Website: lowes
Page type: payment
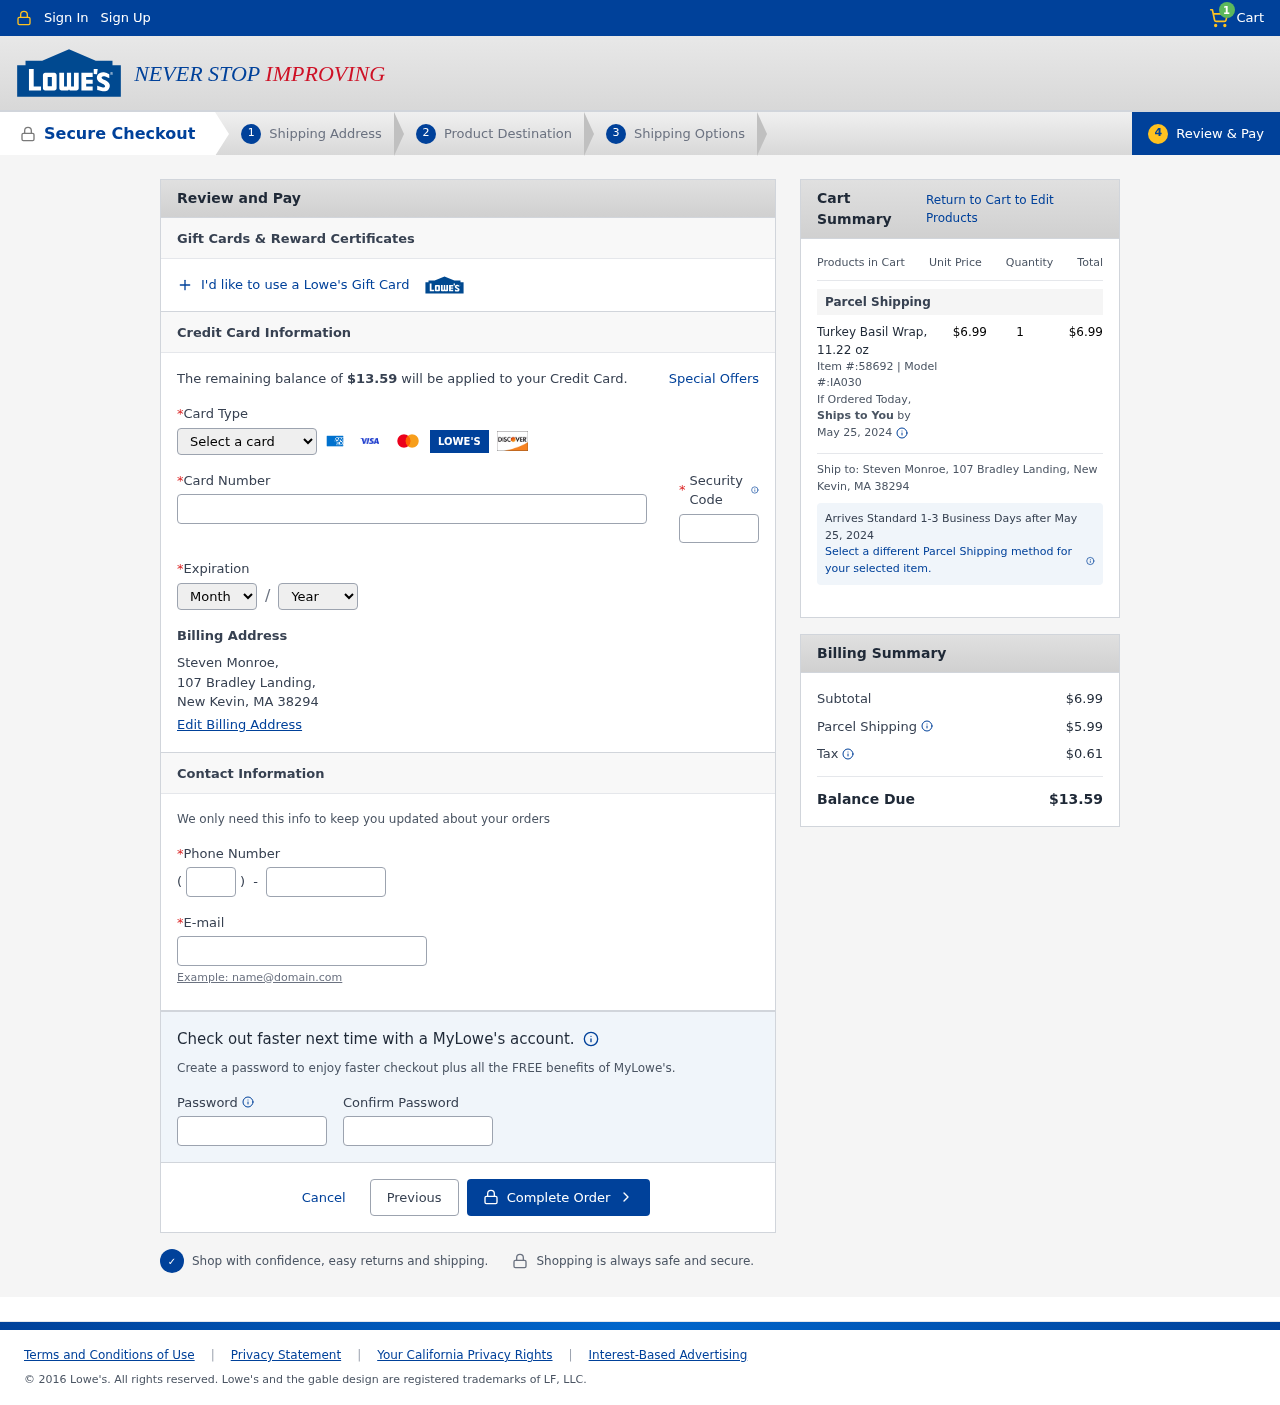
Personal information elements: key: PII_CARD_CVV
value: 428
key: PII_CARD_EXPIRY_MONTH
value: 08
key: PII_CARD_EXPIRY_YEAR
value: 26
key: PII_CARD_NUMBER
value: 4722 1840 2634 3567
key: PII_CARD_TYPE
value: Visa
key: PII_CITY_STATE_ZIP
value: New Kevin, MA 38294
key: PII_EMAIL
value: steven.monroe@gmail.com
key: PII_FULLNAME
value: Steven Monroe,
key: PII_PHONE
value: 4904014194
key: PII_PHONE_AREA
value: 490
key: PII_STREET
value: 107 Bradley Landing
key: PII_STREET
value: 107 Bradley Landing,
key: PII_FULLNAME2
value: Steven Monroe
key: PII_CITY
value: New Kevin
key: PII_STATE_ABBR
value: MA
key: PII_POSTCODE
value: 38294
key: PII_POSTCODE_FULL
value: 38294
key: PII_CITY_STATE
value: New Kevin, MA
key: PII_POSTCODE_NUMERIC
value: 38294
Product elements: key: PRODUCT1_NAME
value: Turkey Basil Wrap, 11.22 oz
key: PRODUCT1_PRICE
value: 6.99
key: PRODUCT1_QUANTITY
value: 1
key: PRODUCT1_ITEM
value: Item #:58692
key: PRODUCT1_MODEL
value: Model #:IA030
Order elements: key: ORDER_NUM_ITEMS
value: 1
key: ORDER_TOTAL
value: $13.59
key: ORDER_SHIPPING_DATE
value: May 25, 2024
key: ORDER_SUBTOTAL
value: $6.99
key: ORDER_SHIPPING_DATE2
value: May 25, 2024
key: ORDER_SHIPPING_COST
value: $5.99
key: ORDER_TAX
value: $0.61